Interaction volume radius: 5 \u00c5
Interaction volume height: 20 \u00c5
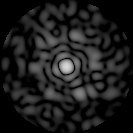
Disorder parameter: 0.8401